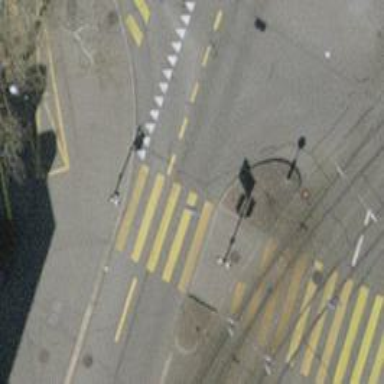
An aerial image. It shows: Zebra crossing controlled by traffic signals.